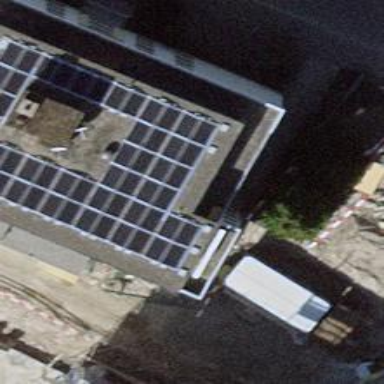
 consisting of solar photovoltaic panels."